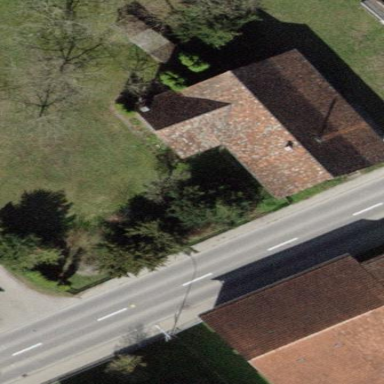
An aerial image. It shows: Detached building.